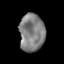
Tissue: lung
Cell type: Epithelial cells
Senescence score: 0.2232
Nuclear area (px): 931
Mean DAPI intensity: 127.515